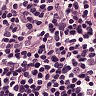
Metastatic tissue present: no